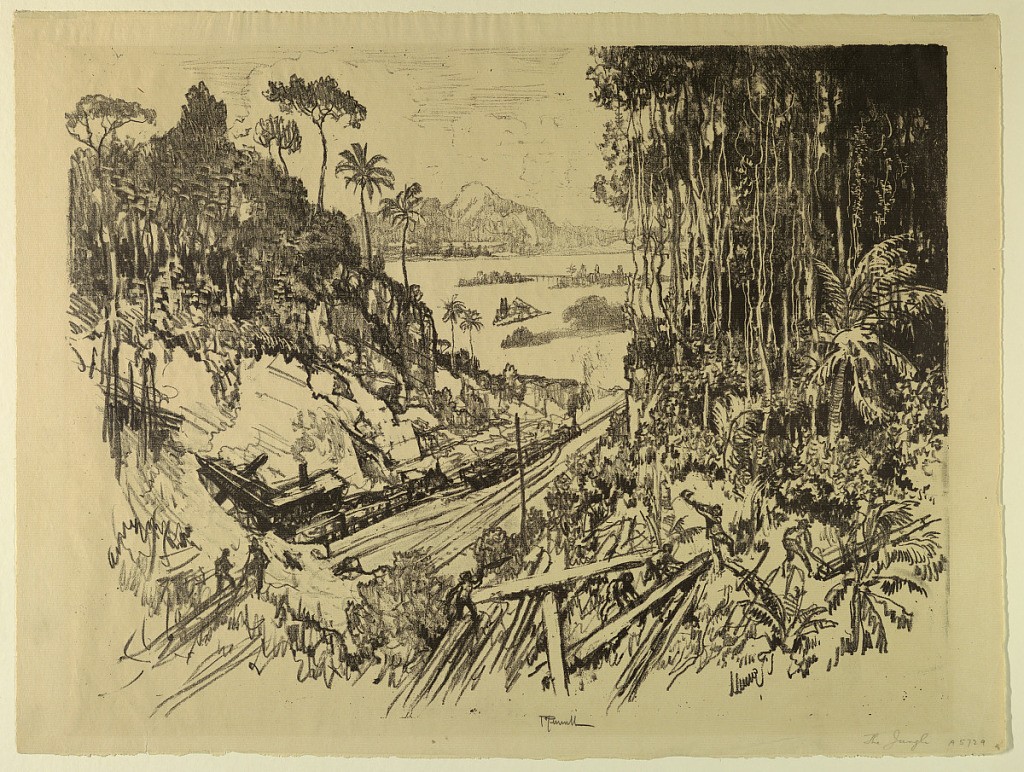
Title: The Jungle: The Old Railroad from the New
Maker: Joseph Pennell, American, active England, 1857–1926
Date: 1912
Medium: Lithograph on ivory laid paper
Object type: Print
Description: View showing the cutting down of the trees and men hacking their way through the jungle.